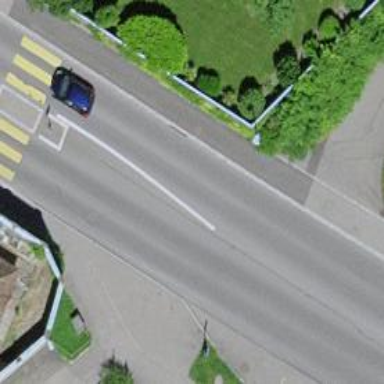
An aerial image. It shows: Bus stop equipped with public transport stop position.